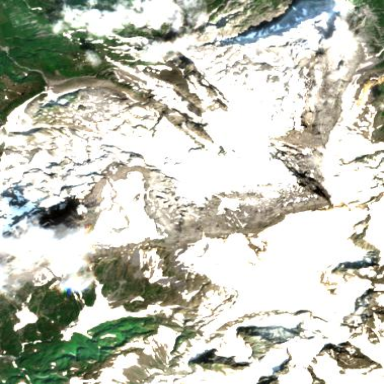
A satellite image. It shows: Stunning view of glacier.